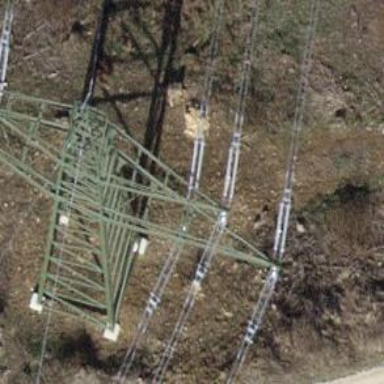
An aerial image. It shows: Power tower.